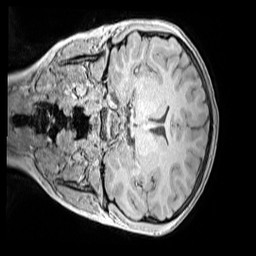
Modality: MP2RAGE
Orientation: coronal
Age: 9
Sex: female
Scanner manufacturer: siemens
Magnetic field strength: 3 T
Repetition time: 4 s
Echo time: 0.00299 s